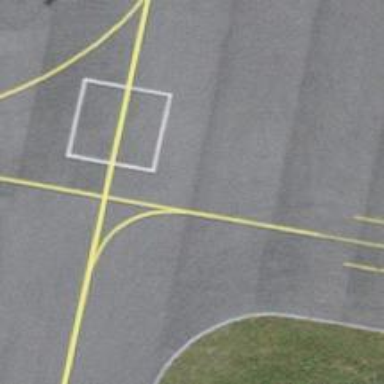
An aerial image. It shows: Image of taxiway at airport.